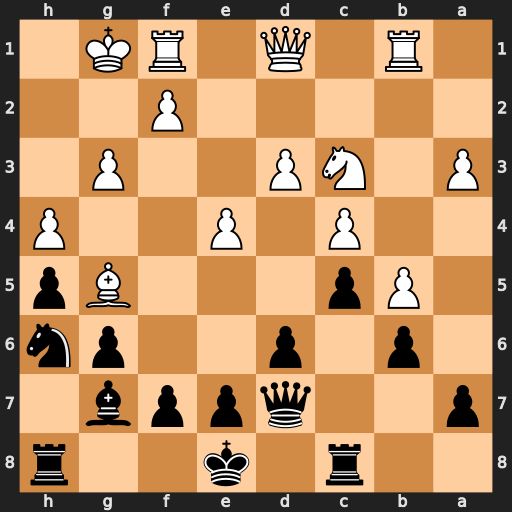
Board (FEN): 2r1k2r/p2qppb1/1p1p2pn/1Pp3Bp/2P1P2P/P1NP2P1/5P2/1R1Q1RK1
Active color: b
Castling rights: k
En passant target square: -
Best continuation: Bxc3 Bxh6 Rxh6